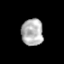
Tissue: skin
Cell type: Epithelial cells
Senescence score: 0.2665
Nuclear area (px): 574
Mean DAPI intensity: 178.066